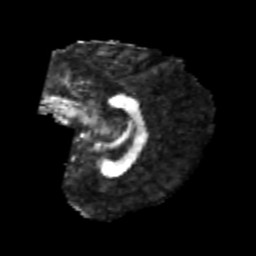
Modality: FA
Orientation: sagittal
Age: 25
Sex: female
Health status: healthy
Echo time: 0.074 s